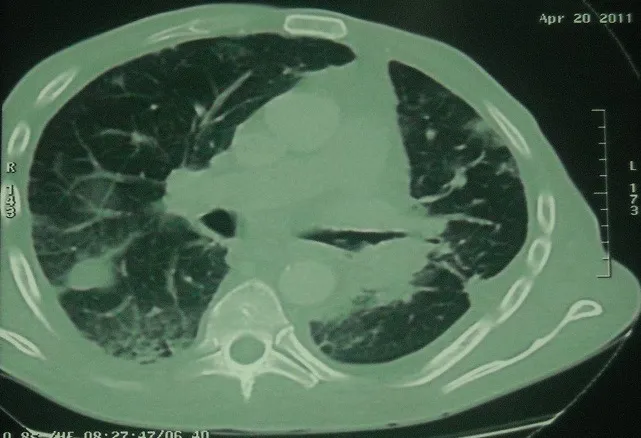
Thoracal CT showed mass lesion in right lower lobe.
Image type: radiology (ct)